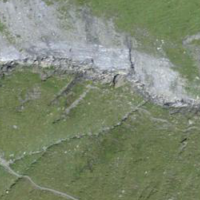
EUNIS habitat code: 26
Species observed at this site:
Saxifraga aizoides